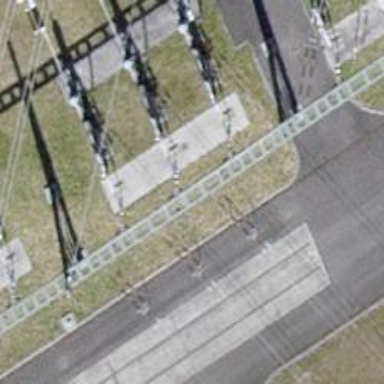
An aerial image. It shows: Power line with three cables.